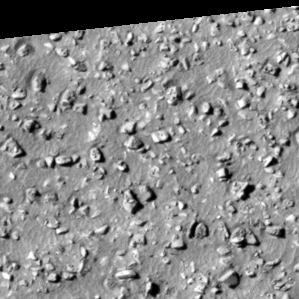
Label: non_frost